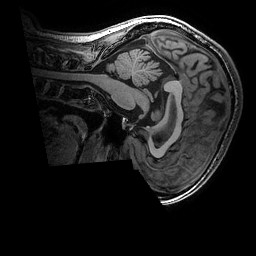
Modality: T1w
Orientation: sagittal
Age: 27
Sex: female
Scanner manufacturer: ge
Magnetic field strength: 3 T
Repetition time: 0.007 s
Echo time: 0.00342 s